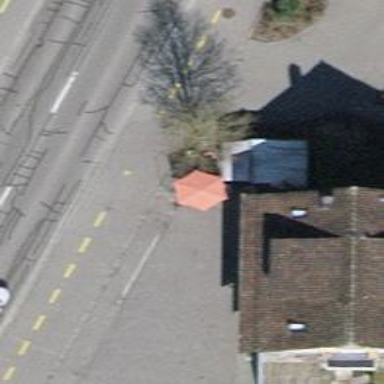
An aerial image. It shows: Post box is visible.